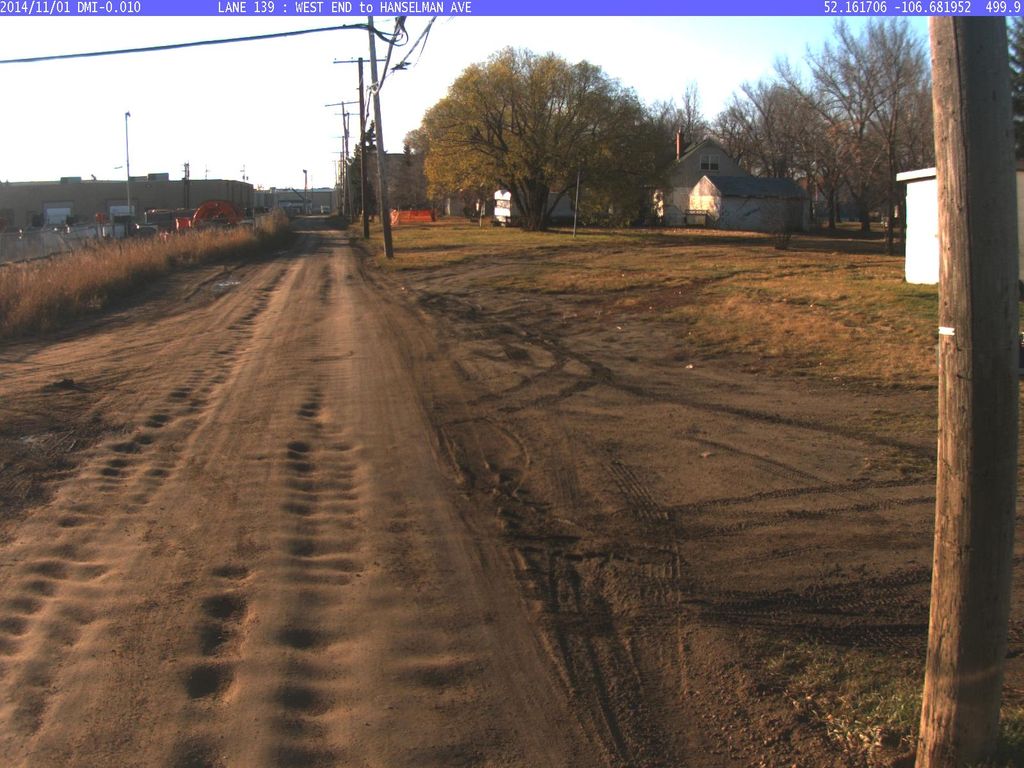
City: saskatoon